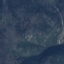
Land use / land cover class: HerbaceousVegetation